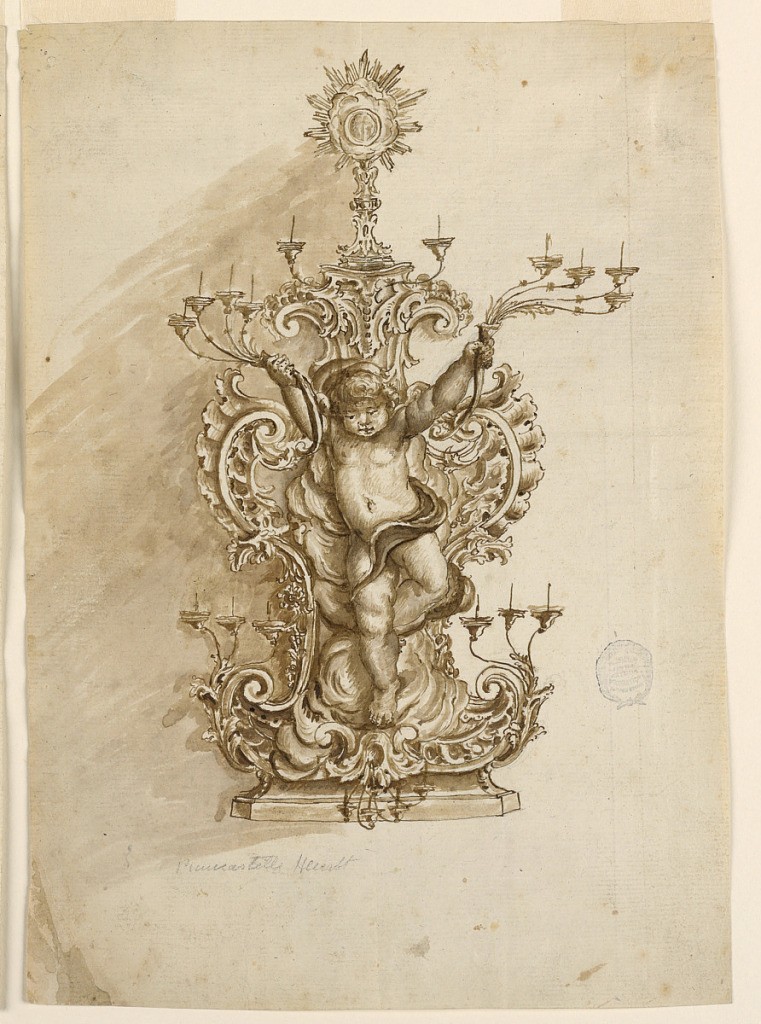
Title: Design for a Monstrance
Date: mid- 18th century
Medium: Pen and ink, brush and wash on paper
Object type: Drawing
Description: Angel standing on one foot, holding four candlestick arms in each hand. Scrolling shells on either side.